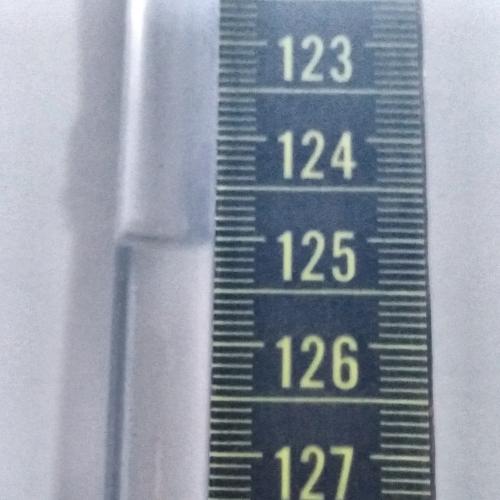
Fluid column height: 125.0 cm